Field crop: maize
Growth stage: 1
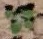
Species: chenopodium